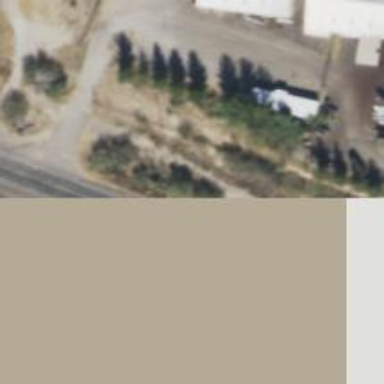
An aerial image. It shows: Abandoned road.